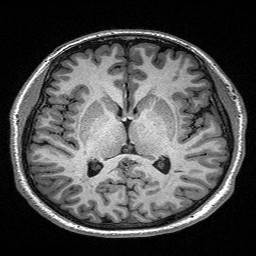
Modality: T1w
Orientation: coronal
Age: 23
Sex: male
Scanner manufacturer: siemens
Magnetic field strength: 3 T
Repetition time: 2.4 s
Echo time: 0.03 s